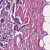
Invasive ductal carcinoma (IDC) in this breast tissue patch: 1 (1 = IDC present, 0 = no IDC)